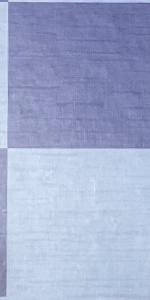
Label: Empty